Question: I'm trying to set up the vagrant lucid32 box
The instance network setting is NAT
the virtual box instance can ping to the Mac, but can't vice versa
here is my Mac config
'''
lo0: flags=8049<UP,LOOPBACK,RUNNING,MULTICAST> mtu 16384
options=3<RXCSUM,TXCSUM>
inet6 fe80::1%lo0 prefixlen 64 scopeid 0x1
inet 127.0.0.1 netmask 0xff000000
inet6 ::1 prefixlen 128
gif0: flags=8010<POINTOPOINT,MULTICAST> mtu 1280
stf0: flags=0<> mtu 1280
en0: flags=8863<UP,BROADCAST,SMART,RUNNING,SIMPLEX,MULTICAST> mtu 1500
ether 10:9a:dd:a9:43:44
inet6 fe80::129a:ddff:fea9:4344%en0 prefixlen 64 scopeid 0x4
inet 10.32.24.78 netmask 0xffff0000 broadcast 10.32.255.255
media: autoselect
status: active
p2p0: flags=8843<UP,BROADCAST,RUNNING,SIMPLEX,MULTICAST> mtu 2304
ether 02:9a:dd:a9:43:44
media: autoselect
status: inactive
utun0: flags=8051<UP,POINTOPOINT,RUNNING,MULTICAST> mtu 1380
inet6 fe80::69ca:da35:534a:9504%utun0 prefixlen 64 scopeid 0x6
inet6 fd78:f3ab:2fb2:b8b8:69ca:da35:534a:9504 prefixlen 64
'''
And here is the virtual box network config:

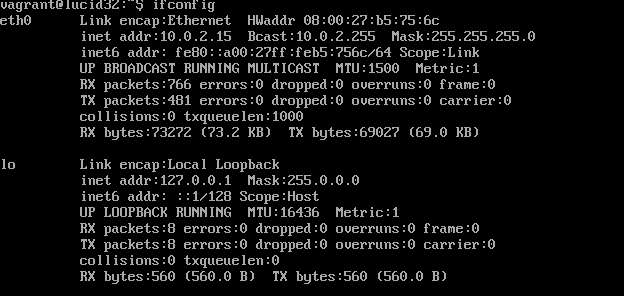
Answer: It is quite obvious that when you are using NAT it will be impossible to ping host after NAT. It is how the NAT works... even if you will have real not virtual host the bechaviour will be the same.